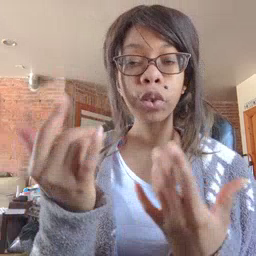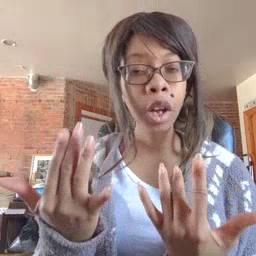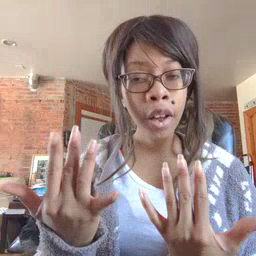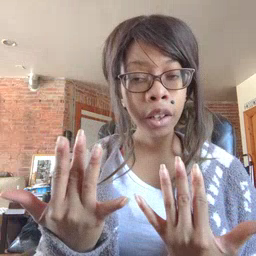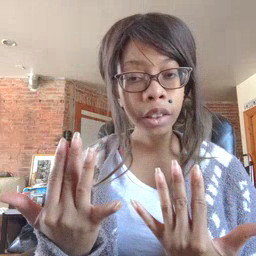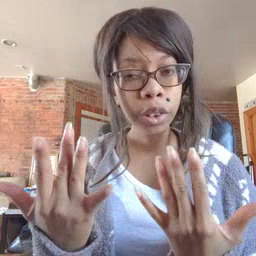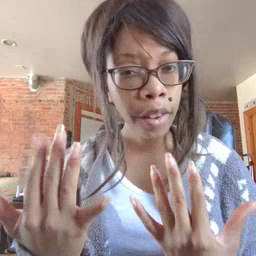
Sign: wait